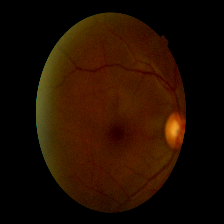
Diabetic retinopathy grade: Mild